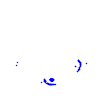
Particle: proton